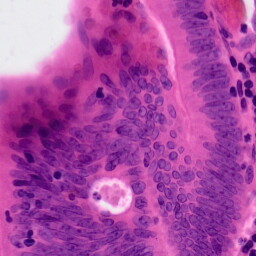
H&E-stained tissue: Colon